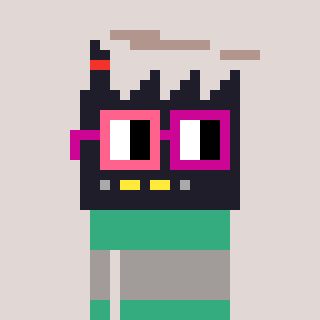
a pixel art character with square pink and red glasses, a factory-shaped head and a teal-colored body on a warm background